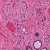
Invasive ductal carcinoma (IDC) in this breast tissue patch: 0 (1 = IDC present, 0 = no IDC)